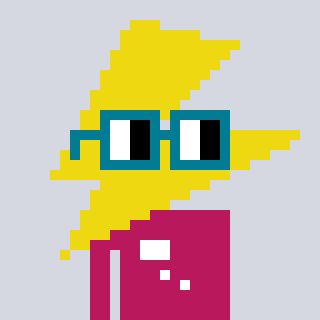
a pixel art character with square dark green glasses, a lightning bolt-shaped head and a darkpink-colored body on a cool background